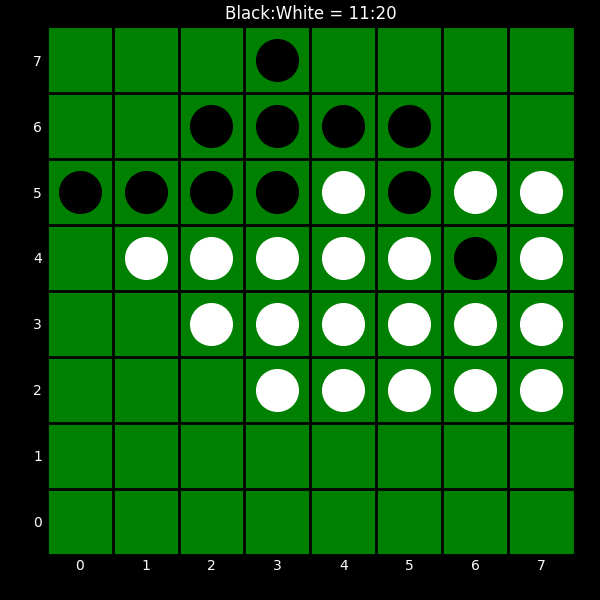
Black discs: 11
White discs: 20